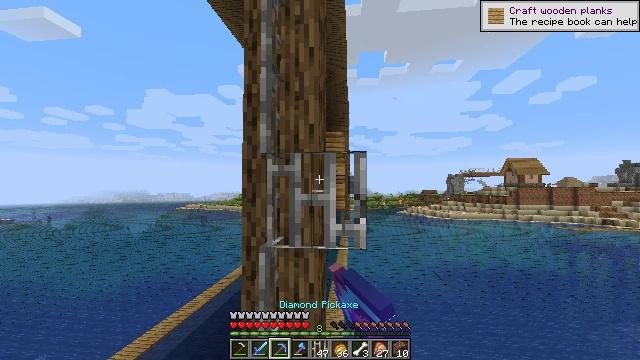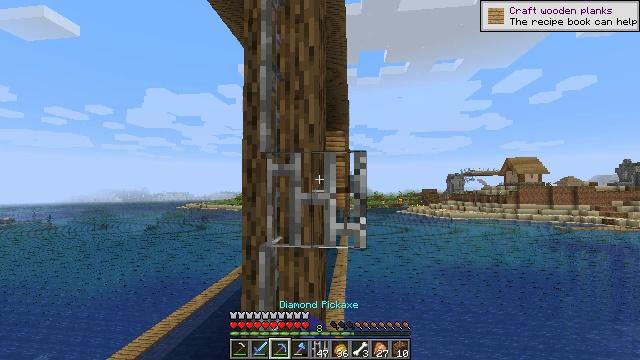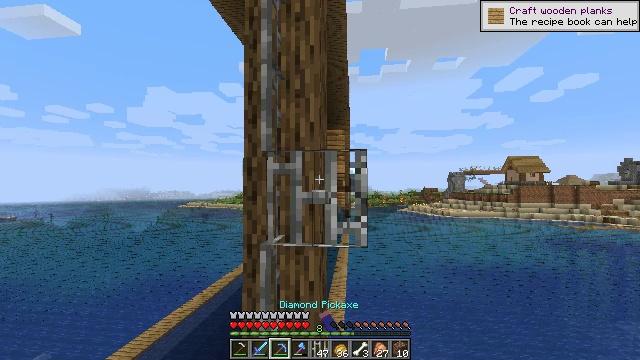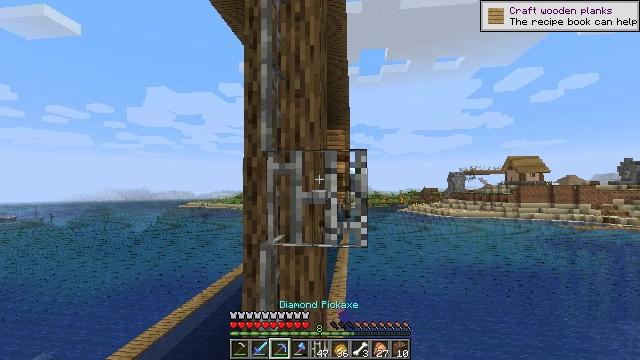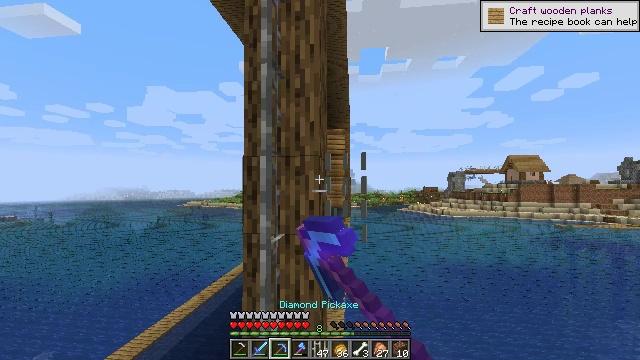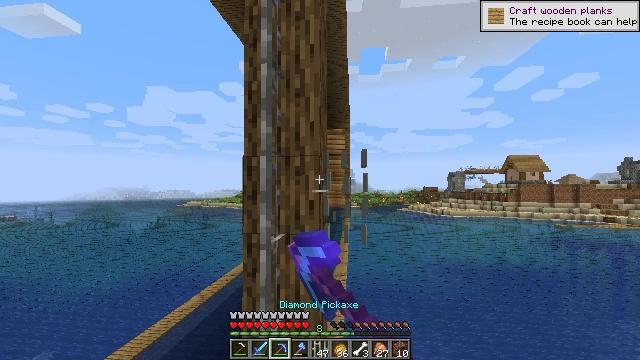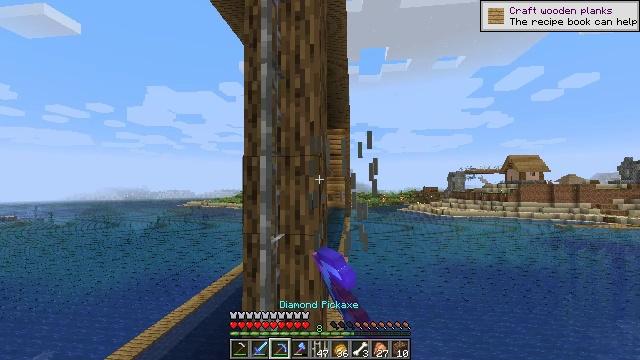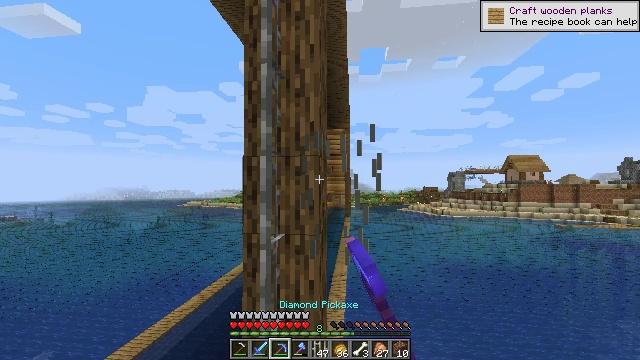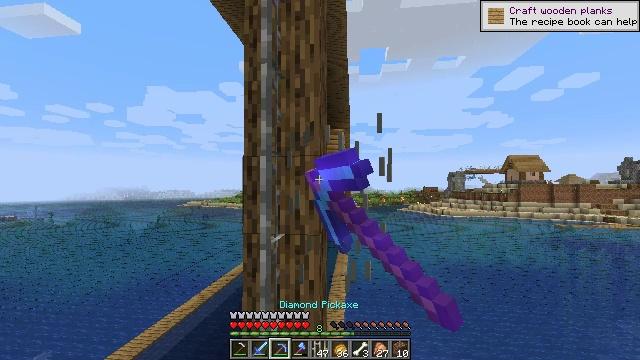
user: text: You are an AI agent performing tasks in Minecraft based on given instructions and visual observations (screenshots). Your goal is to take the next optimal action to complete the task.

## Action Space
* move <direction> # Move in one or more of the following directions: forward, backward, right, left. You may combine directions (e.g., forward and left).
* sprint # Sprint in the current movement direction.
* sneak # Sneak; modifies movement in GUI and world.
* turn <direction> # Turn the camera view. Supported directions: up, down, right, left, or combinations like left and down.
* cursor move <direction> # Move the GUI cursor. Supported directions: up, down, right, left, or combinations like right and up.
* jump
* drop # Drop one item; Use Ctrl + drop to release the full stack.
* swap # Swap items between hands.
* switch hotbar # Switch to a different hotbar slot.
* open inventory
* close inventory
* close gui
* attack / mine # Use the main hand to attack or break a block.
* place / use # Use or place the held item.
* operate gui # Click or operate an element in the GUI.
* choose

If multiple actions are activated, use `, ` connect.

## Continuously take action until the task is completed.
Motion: motion action
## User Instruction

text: Gather iron bars to use them later.
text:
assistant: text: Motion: attack / mine
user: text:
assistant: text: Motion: attack / mine
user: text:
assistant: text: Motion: attack / mine
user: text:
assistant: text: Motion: attack / mine
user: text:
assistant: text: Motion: attack / mine
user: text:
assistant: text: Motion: attack / mine
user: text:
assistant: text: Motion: attack / mine
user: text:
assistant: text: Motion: attack / mine
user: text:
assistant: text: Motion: attack / mine